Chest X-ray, PA view. Patient: 64 years old, sex M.
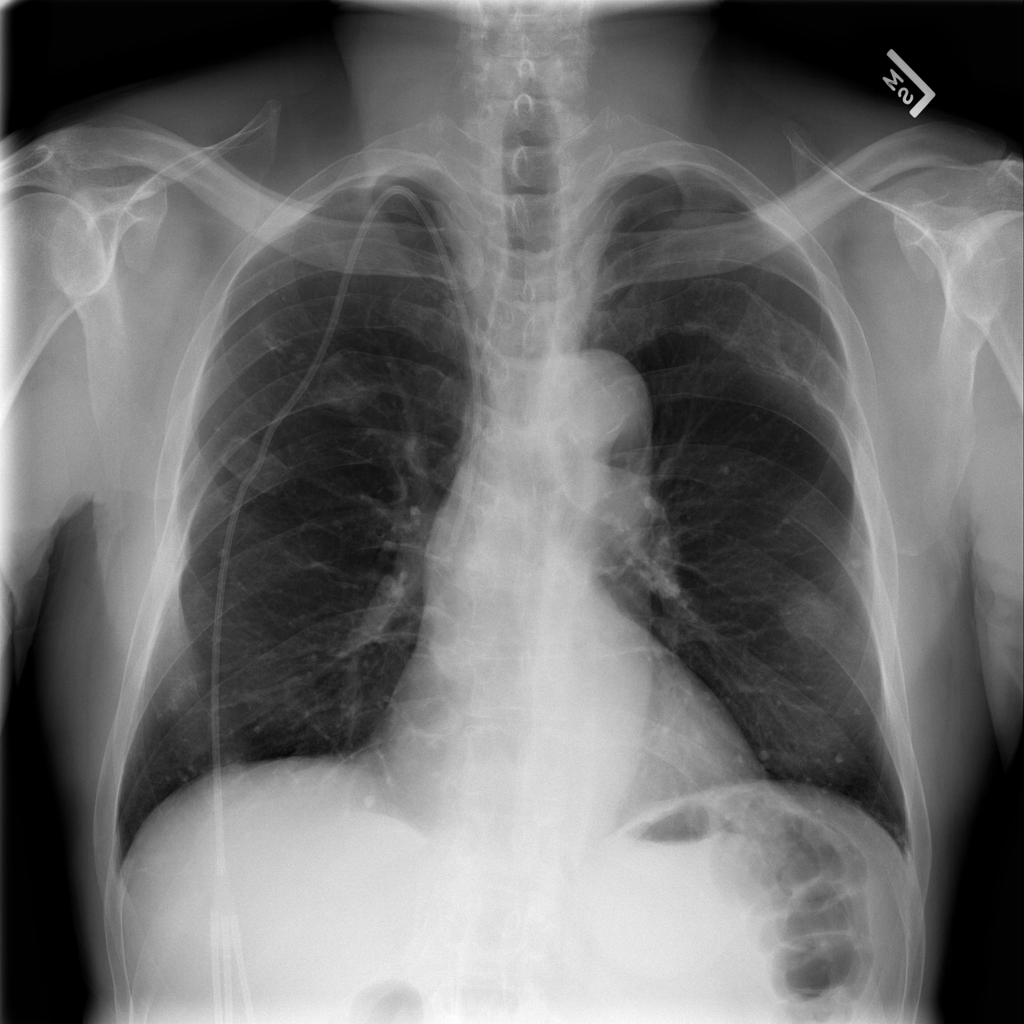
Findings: No Finding